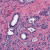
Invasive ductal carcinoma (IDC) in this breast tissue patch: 0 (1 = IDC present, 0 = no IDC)